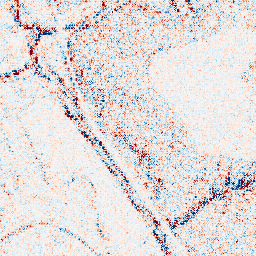
Category: wavelet
Decomposition family: wavelet_reverse_biorthogonal
Decomposition parameters: wavelet: rbio2.4
level: 1
Upsampling method: quintic
Upsampling parameters: scale: 4
Upsampling scale: 4